The image is an STFT spectrogram (time versus frequency) of a rolling-element bearing's vibration signal. Based on the visible evidence, which condition applies: normal, inner_race, outer_race, ball?
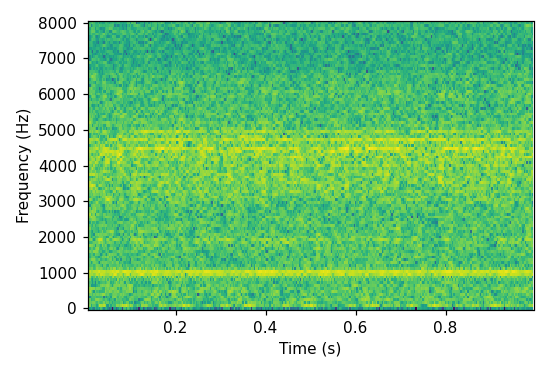
Answer: outer_race